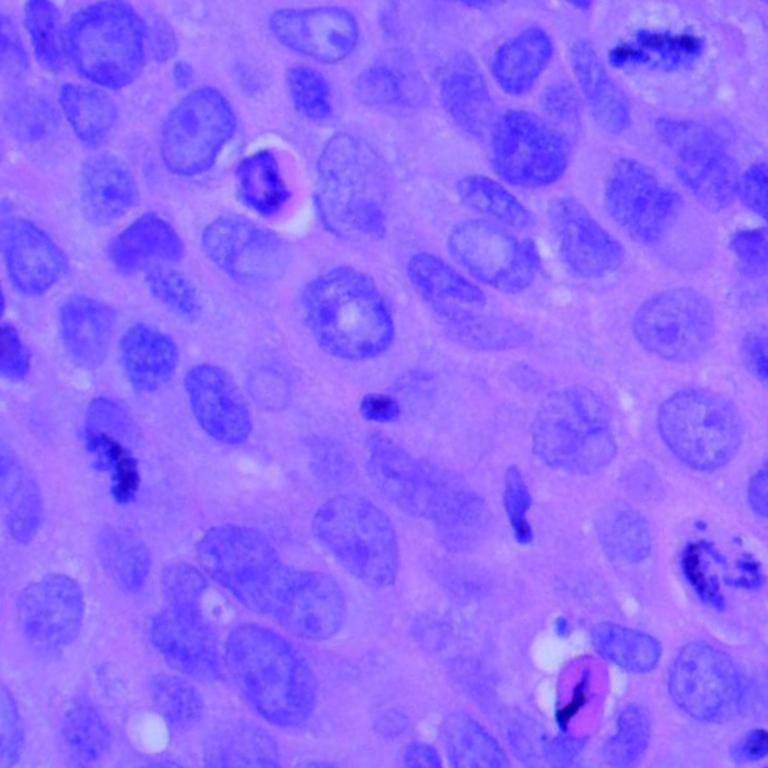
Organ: lung
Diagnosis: squamous carcinomas